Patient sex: M
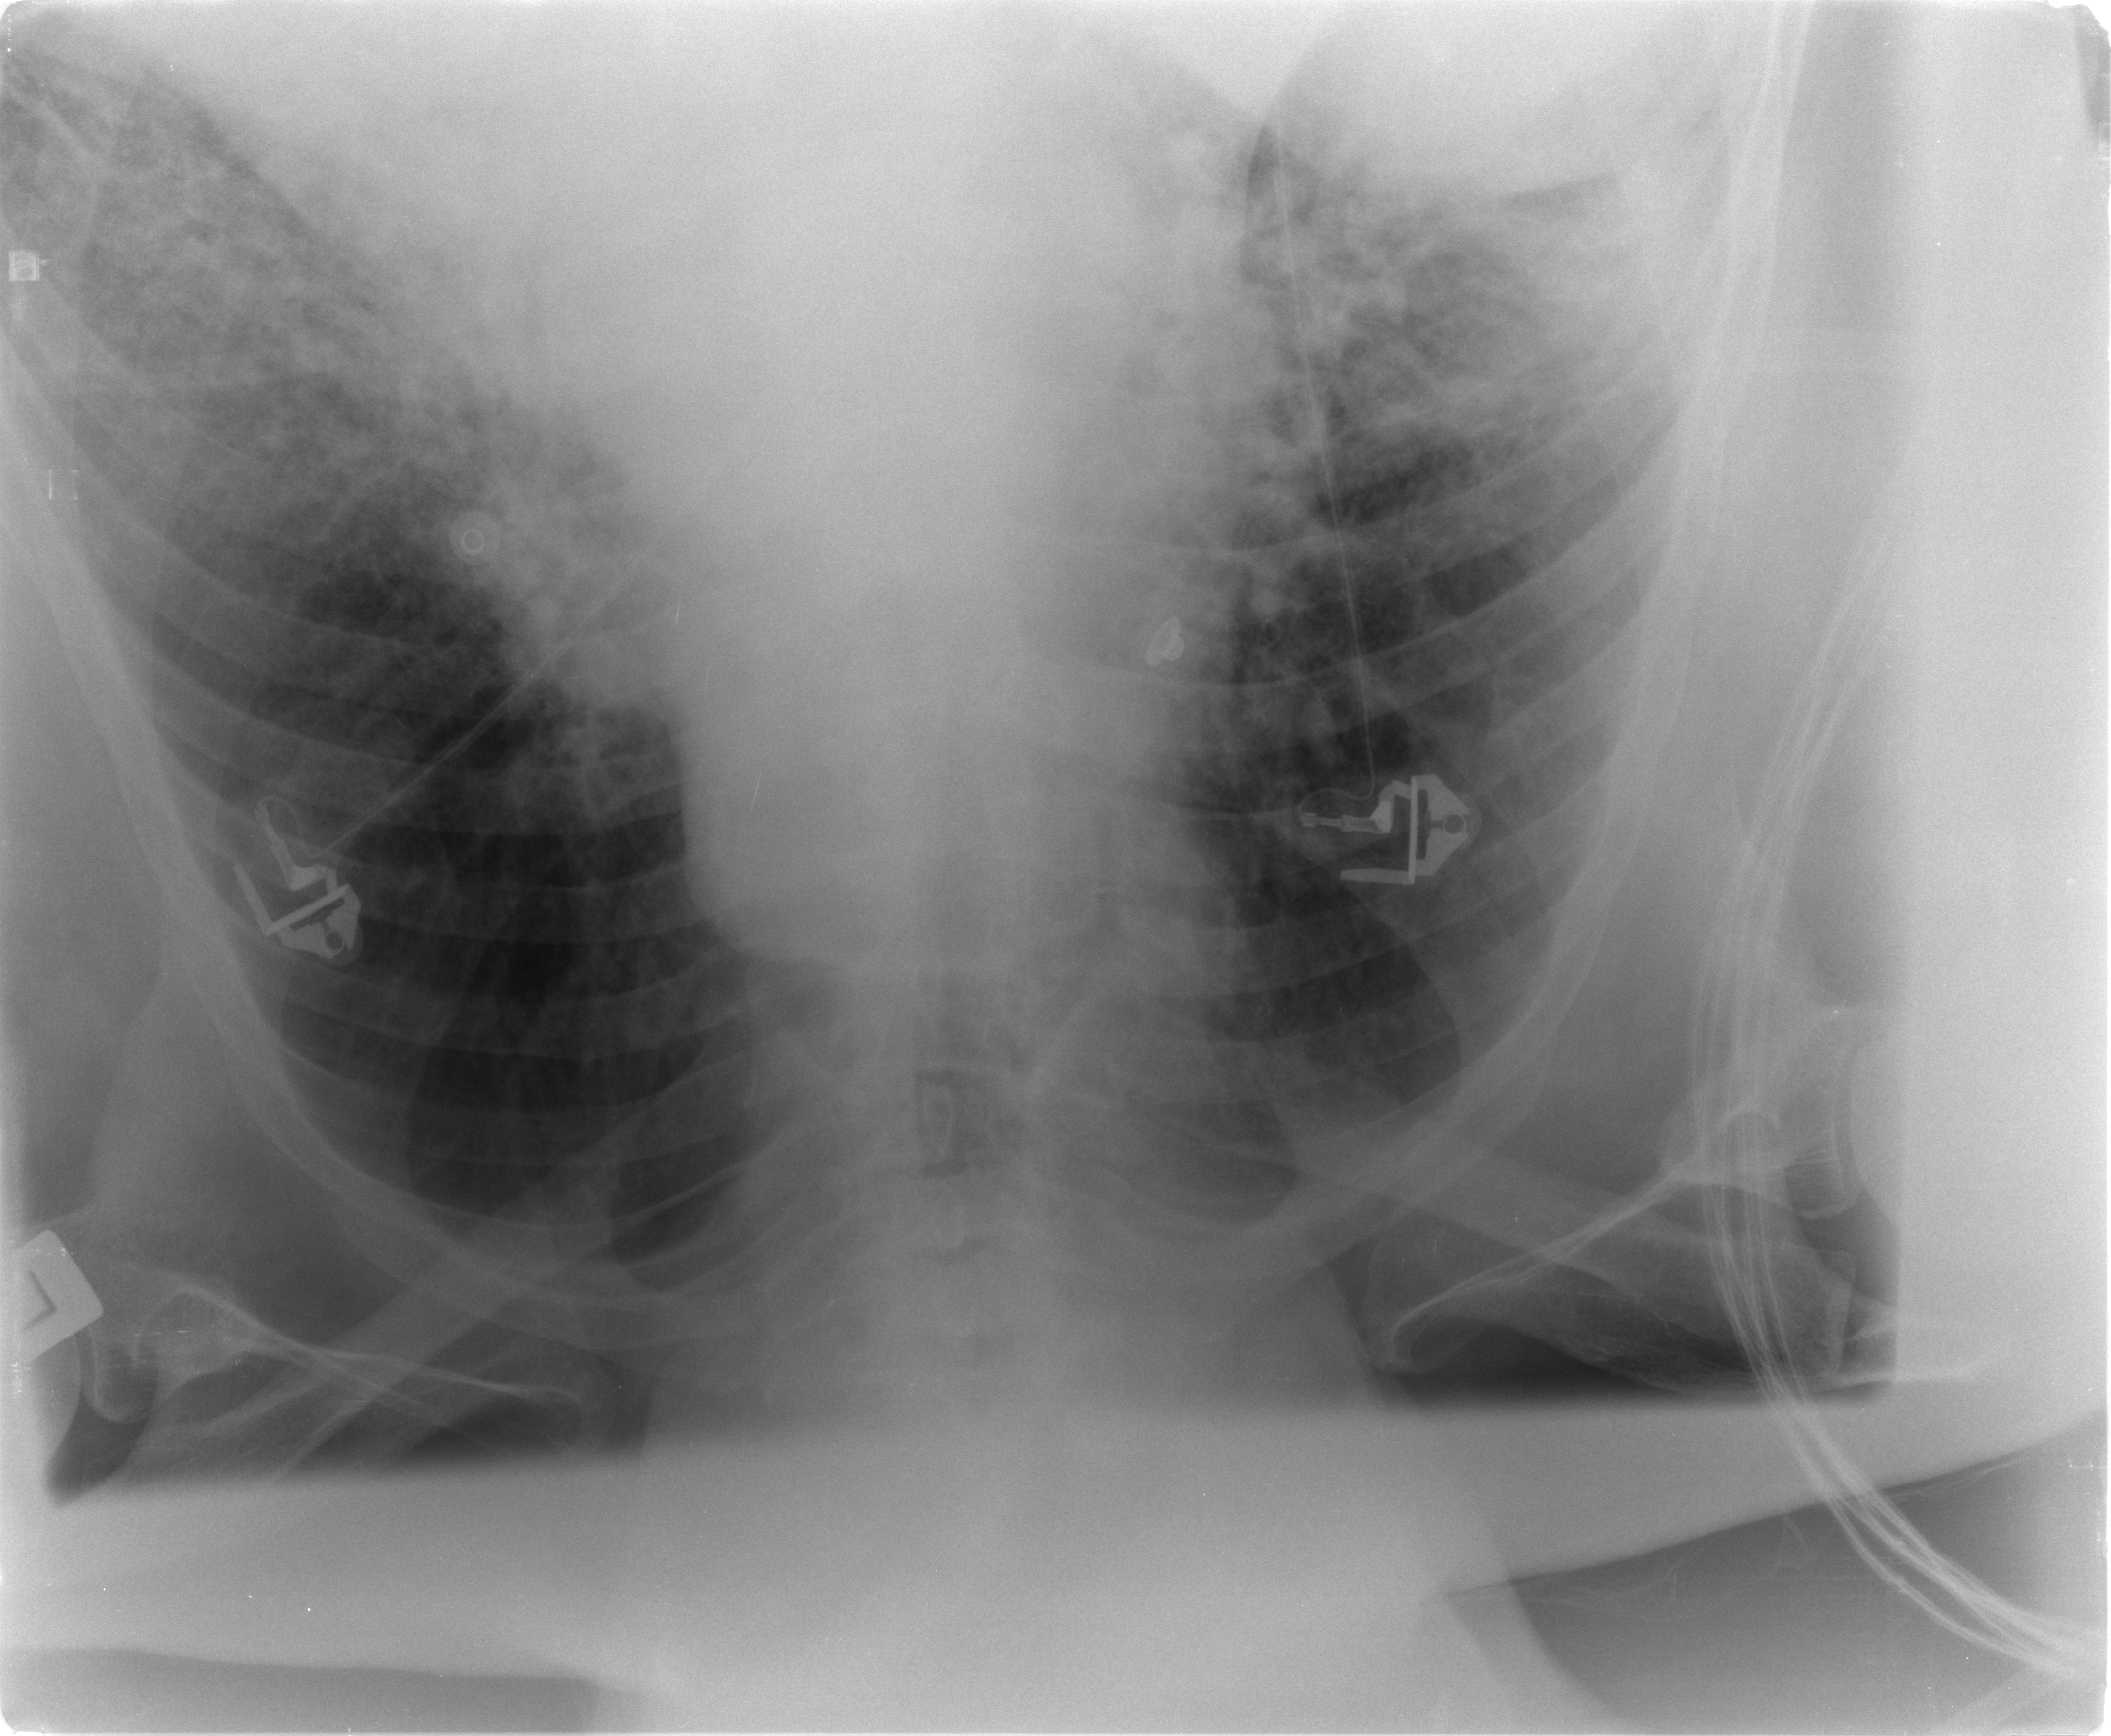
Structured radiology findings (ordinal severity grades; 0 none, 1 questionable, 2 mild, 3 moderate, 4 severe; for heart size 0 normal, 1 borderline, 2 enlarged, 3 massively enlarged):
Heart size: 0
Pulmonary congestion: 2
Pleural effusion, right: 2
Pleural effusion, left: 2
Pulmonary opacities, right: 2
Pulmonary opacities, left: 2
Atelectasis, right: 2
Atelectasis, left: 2